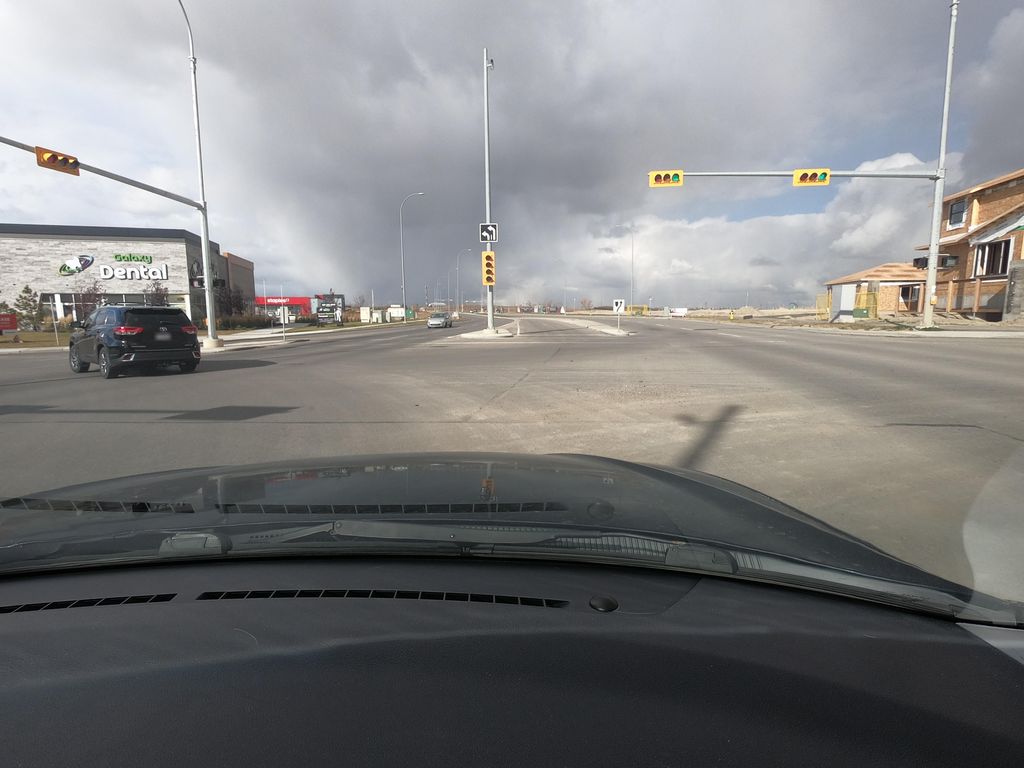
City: calgary